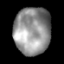
Tissue: lung
Cell type: Epithelial cells
Senescence score: 0.1767
Nuclear area (px): 1685
Mean DAPI intensity: 147.889